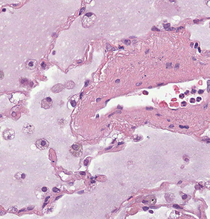
Tumor epithelial tissue: no
Tumor-associated stroma tissue: yes
Normal tissue: no